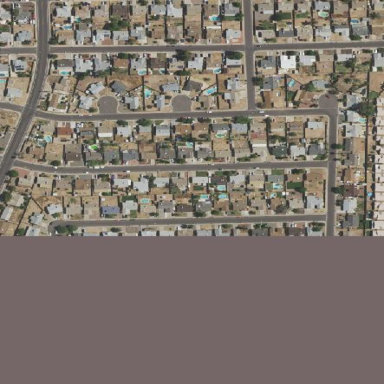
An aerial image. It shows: Single-family residential area.